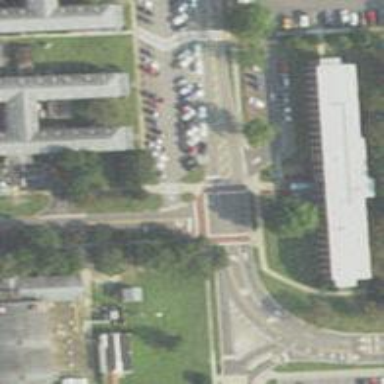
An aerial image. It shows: Uncontrolled crossing on the road.